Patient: sex M, age 60
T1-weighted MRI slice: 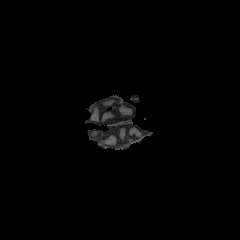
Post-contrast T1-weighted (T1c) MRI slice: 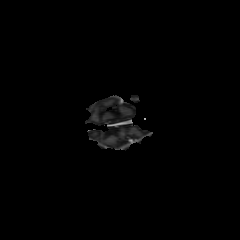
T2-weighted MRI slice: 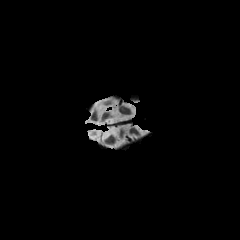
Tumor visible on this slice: no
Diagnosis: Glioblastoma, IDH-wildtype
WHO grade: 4